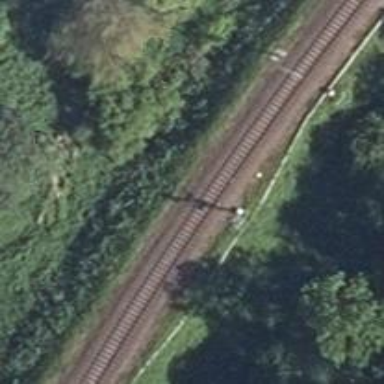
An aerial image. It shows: Railway signal.